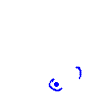
Particle: kaon